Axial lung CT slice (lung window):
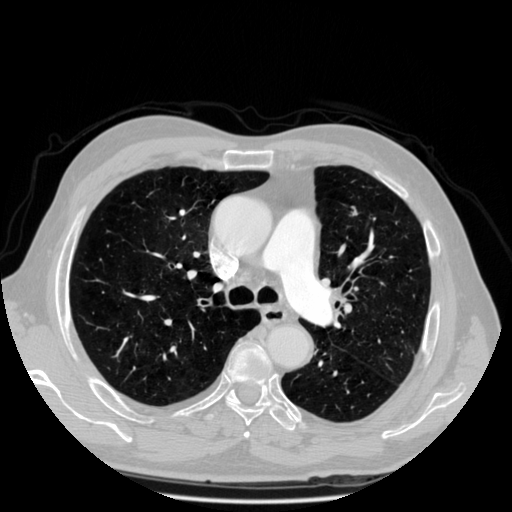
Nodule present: no